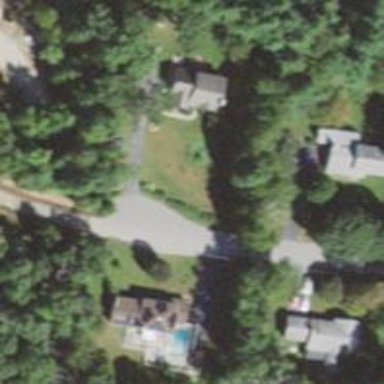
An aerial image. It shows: Residential driveway designated as service road.